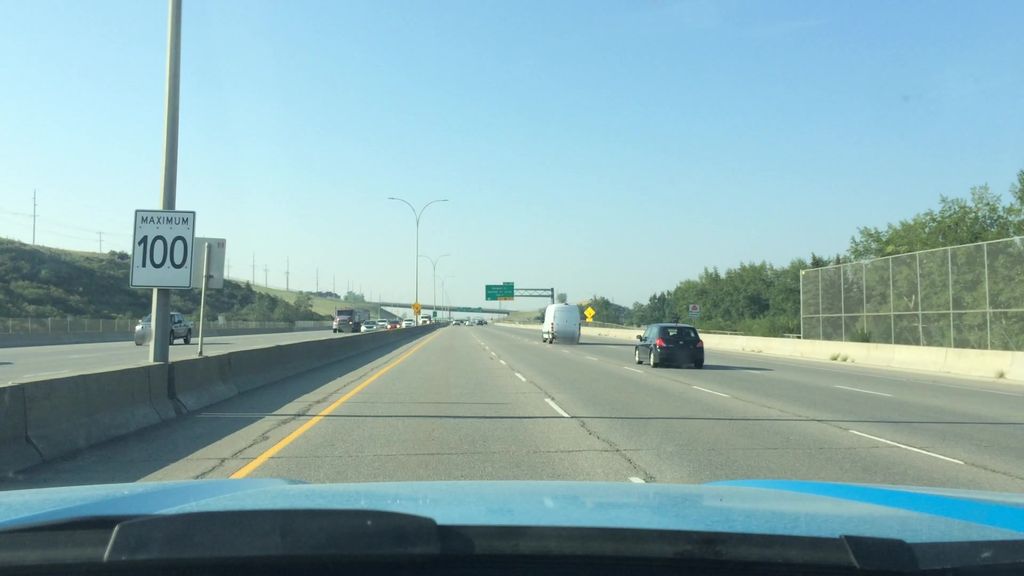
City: calgary